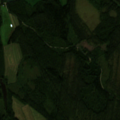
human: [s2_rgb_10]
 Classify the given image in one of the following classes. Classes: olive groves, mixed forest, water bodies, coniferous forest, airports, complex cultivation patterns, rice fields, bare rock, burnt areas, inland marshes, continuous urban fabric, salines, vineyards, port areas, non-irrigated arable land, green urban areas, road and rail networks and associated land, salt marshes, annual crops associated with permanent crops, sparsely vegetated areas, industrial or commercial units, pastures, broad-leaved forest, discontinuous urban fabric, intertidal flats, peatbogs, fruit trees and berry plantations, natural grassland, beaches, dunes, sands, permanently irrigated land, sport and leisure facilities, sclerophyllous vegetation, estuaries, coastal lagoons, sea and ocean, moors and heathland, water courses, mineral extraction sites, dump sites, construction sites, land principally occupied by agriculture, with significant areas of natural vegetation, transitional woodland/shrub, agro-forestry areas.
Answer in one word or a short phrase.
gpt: land principally occupied by agriculture, with significant areas of natural vegetation, mixed forest, transitional woodland/shrub